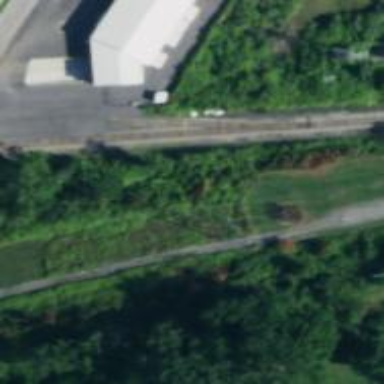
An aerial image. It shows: Rail spur service.